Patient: sex M, age 68
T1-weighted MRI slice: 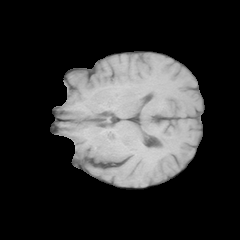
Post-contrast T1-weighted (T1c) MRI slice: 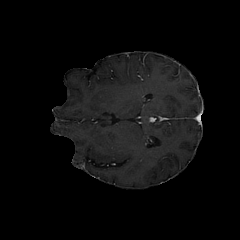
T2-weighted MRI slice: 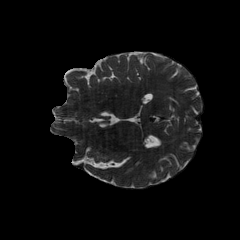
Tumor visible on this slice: no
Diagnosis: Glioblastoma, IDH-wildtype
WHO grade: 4